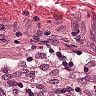
Metastatic tissue present: no